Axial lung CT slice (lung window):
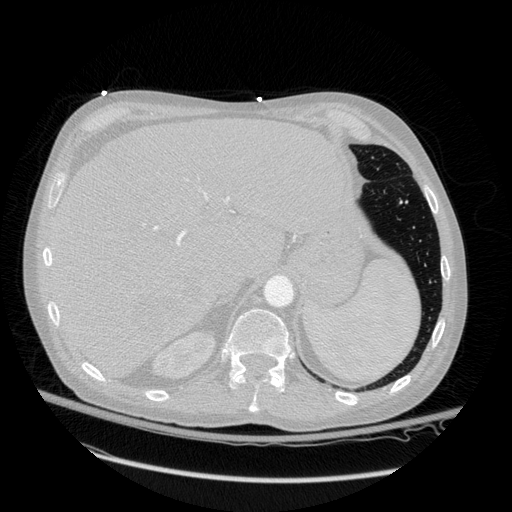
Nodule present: no